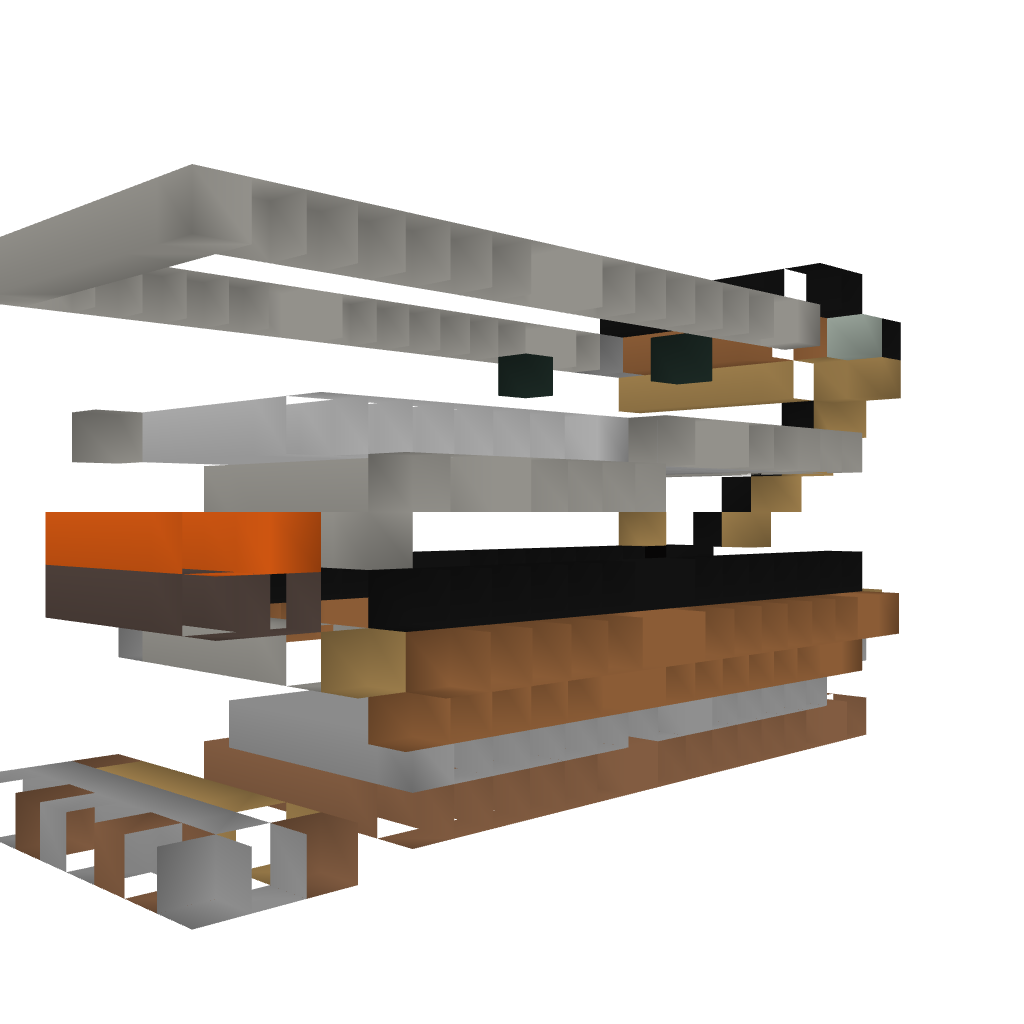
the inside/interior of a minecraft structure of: Pig Farm